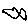
Label: fish